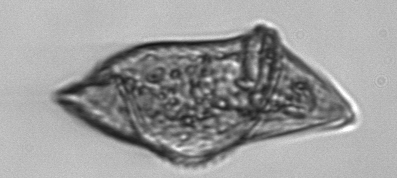
Label: Gyrodinium